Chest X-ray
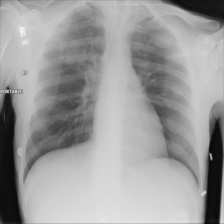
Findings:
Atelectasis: negative
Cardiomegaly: negative
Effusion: negative
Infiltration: negative
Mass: negative
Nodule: negative
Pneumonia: negative
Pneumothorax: negative
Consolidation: negative
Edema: negative
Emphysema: negative
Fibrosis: negative
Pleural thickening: negative
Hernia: negative